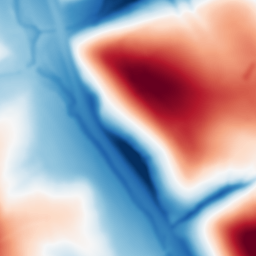
Category: multiscale
Decomposition family: dog_multiscale
Decomposition parameters: sigma_ratio: 2
n_scales: 5
base_sigma: 2
Upsampling method: quartic
Upsampling parameters: scale: 8
Upsampling scale: 8